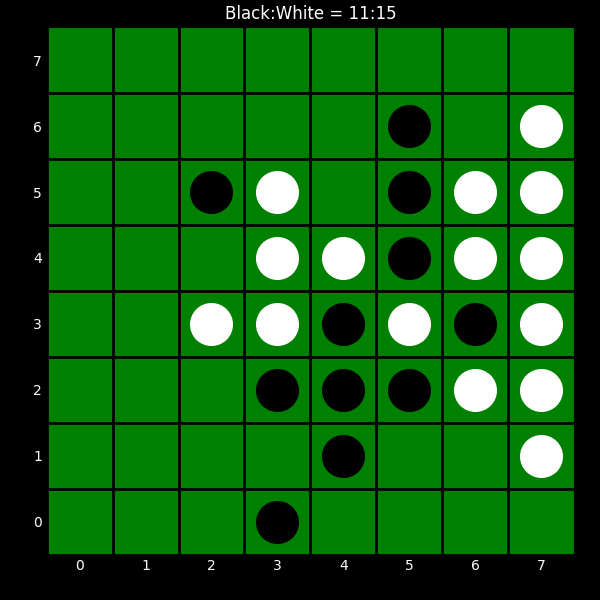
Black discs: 11
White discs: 15